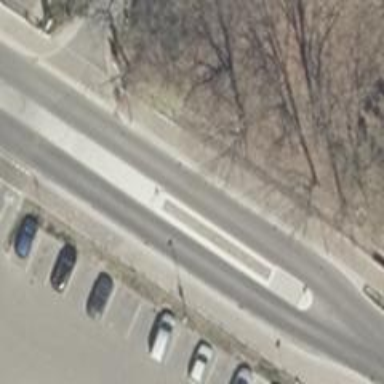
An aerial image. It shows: Secondary road with separate sidewalks on both sides. The road has asphalt surface.